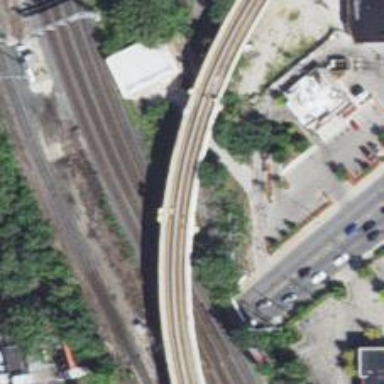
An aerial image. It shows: Bridge with electrified rail.